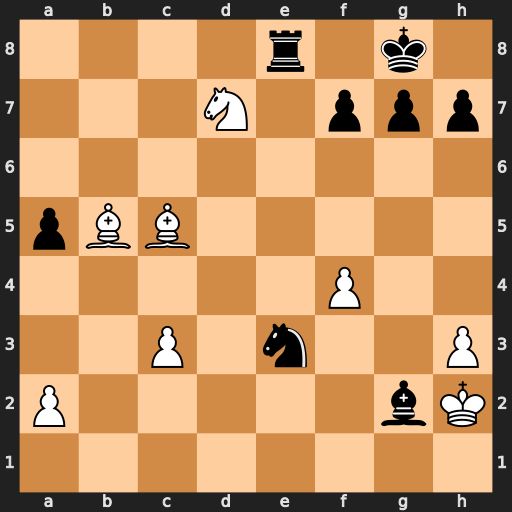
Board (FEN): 4r1k1/3N1ppp/8/pBB5/5P2/2P1n2P/P5bK/8
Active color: w
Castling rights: -
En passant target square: -
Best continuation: Nf6+ gxf6 Bxe8 Bd5 Bxe3